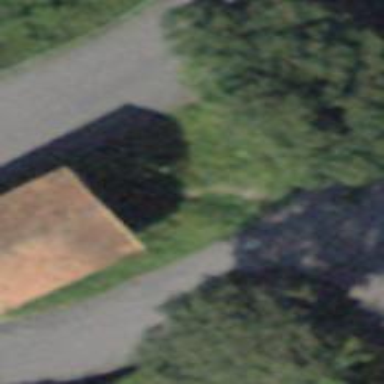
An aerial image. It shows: Road with steps.